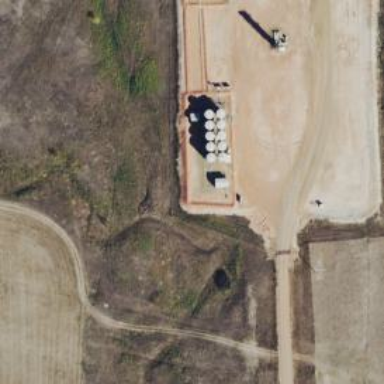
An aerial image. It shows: Storage tank with man-made structure.